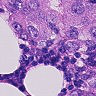
Metastatic tissue present: yes